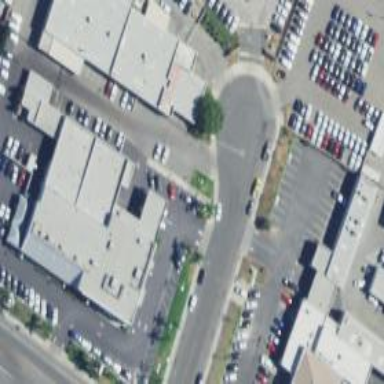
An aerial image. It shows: Building used for car shop.